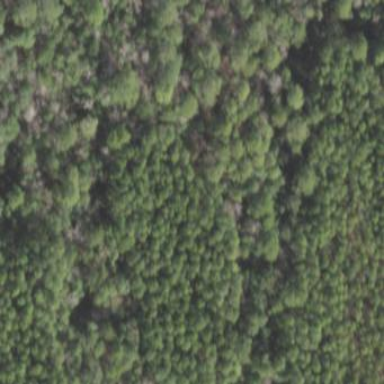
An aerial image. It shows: Forest area predominantly covered with needle-leaved trees.